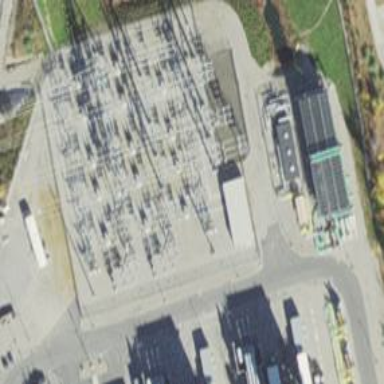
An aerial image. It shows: Switch for power supply.